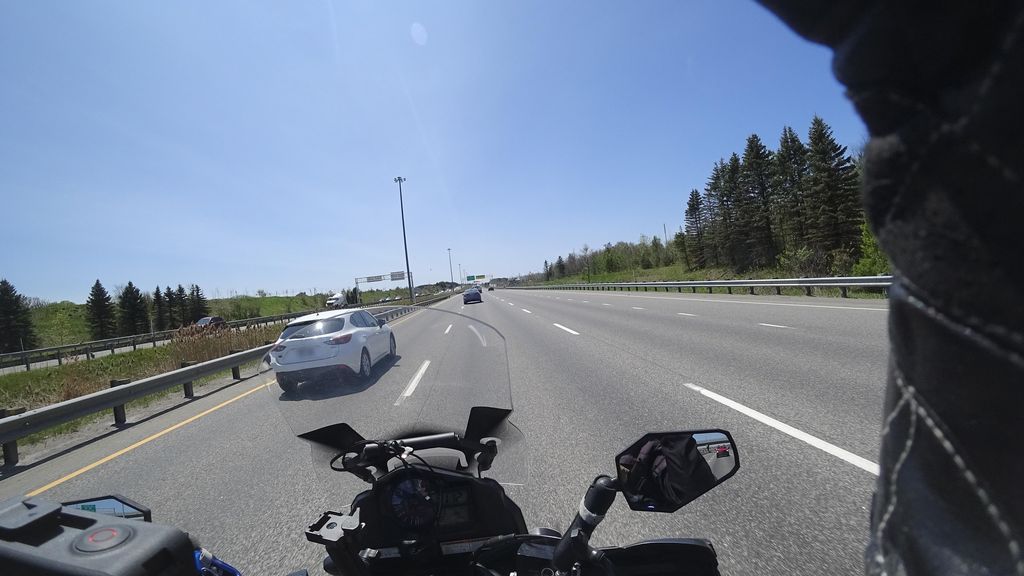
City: quebec_city